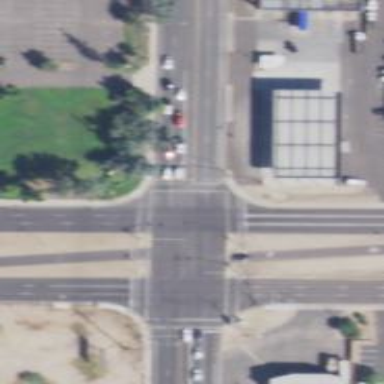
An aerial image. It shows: Solid stop line on the road marking.